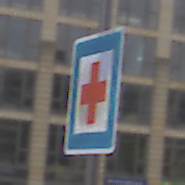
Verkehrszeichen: ErsteHilfe
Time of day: Midday
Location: Outdoor (Urban)
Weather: Overcast
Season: NotSpecified
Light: Natural